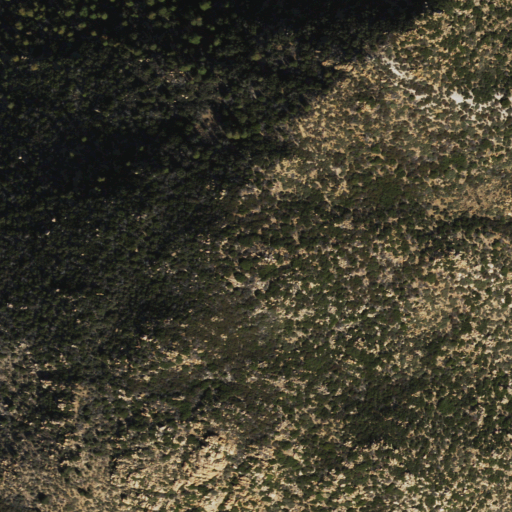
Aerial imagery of mountain in Arizona named Granite Peak containing evergreen forest and shrub